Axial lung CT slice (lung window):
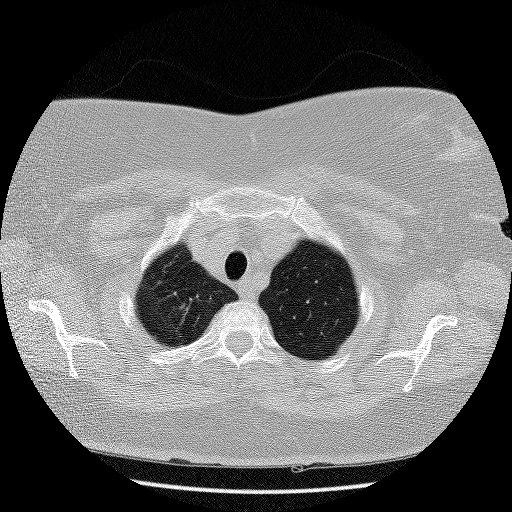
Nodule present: no